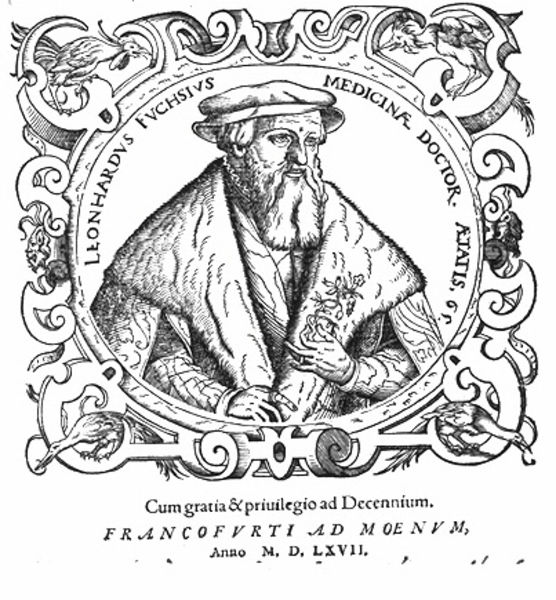
Titel: Bildnis des Leonhard Fuchs
Künstler: Veit Rudolf Specklin
Institution: (Seriendruck)
Schlagwörter: blätter, hand, mann, umhang, blume, blumen, finger, grau, hut, kariert, mund, nase, schwarz, weiss, zeichnung, blick, tiere, ornament, alt, bart, hemd, kappe, mütze, augen, hermelin, kragen, pelz, rahmen, vollbart, ärmel, bildnis, herr, hände, portrait, porträt, vögel, mantel, reich, händler, blatt, pflanze, renaissance, kreis, oval, rund, fell, holzschnitt, schrift, man, grafik, graphik, querformat, dekor, ornamente, verzierung, dreiviertelprofil, revers, ring, stiel, medaillon, druck, schwarzweiss, radierung, stich, illustration, text, pfau, arzt, medizin, brokat, wappen, fisch, pelmantel, pelzkragen, fuchs, halbfigurig, wams, hahn, schmuckrahmen, kupferstich, fellkragen, attribut, doktor, latein, mediziner, lateinisch, fögel, frankfurt, rollwerk, doktorenhut, beschlagwerk, medicus, fuchsie, gratia, leonhard fuchs, leonhard, 1567, kragen#, cum, mannomann, fuchsia, medialie, francofvrti, alter  mann, pelstola, decenium